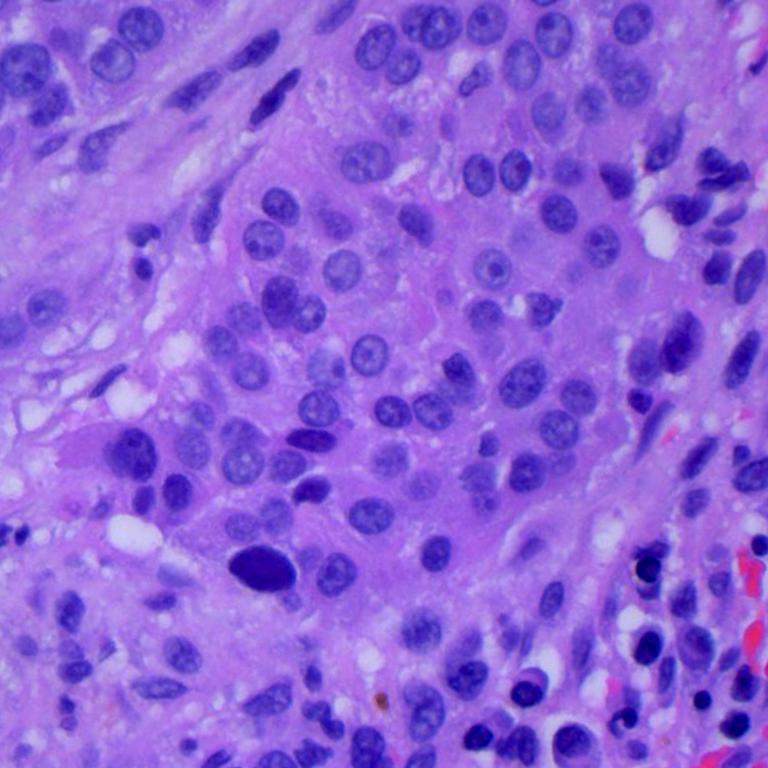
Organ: lung
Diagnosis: squamous carcinomas